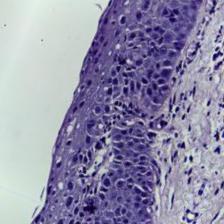
Diagnosis: Normal